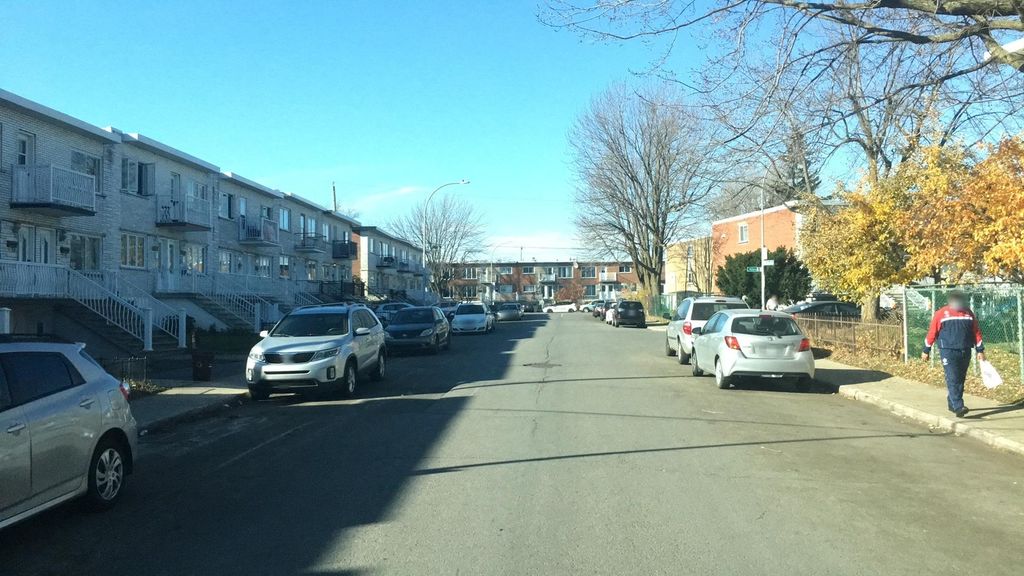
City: montreal